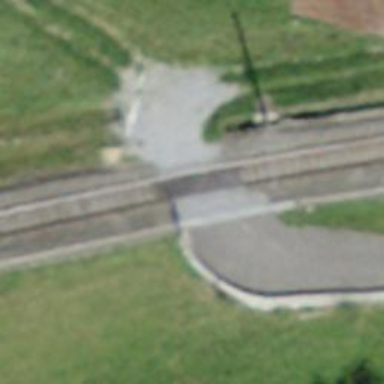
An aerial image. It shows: Level crossing along the railway.